Field crop: maize
Growth stage: 2
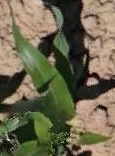
Species: maize